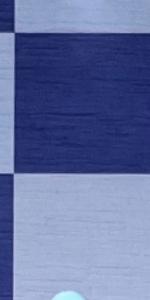
Label: Empty